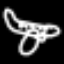
Label: airplane